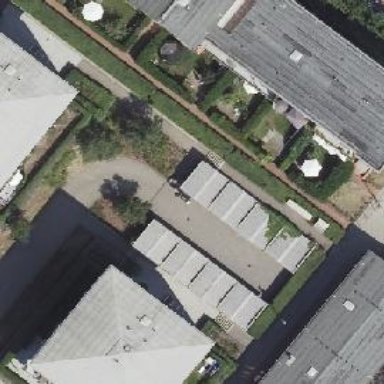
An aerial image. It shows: Carport building.